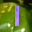
Label: 1